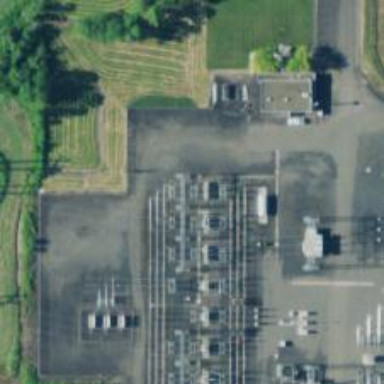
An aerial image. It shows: Outdoor power switch.